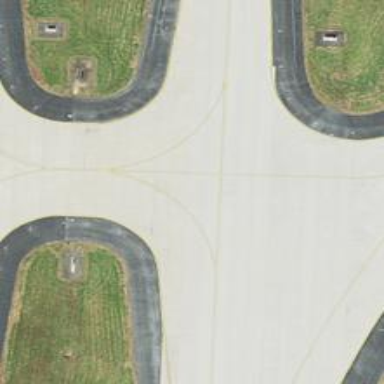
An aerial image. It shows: Image of taxiway at airport.